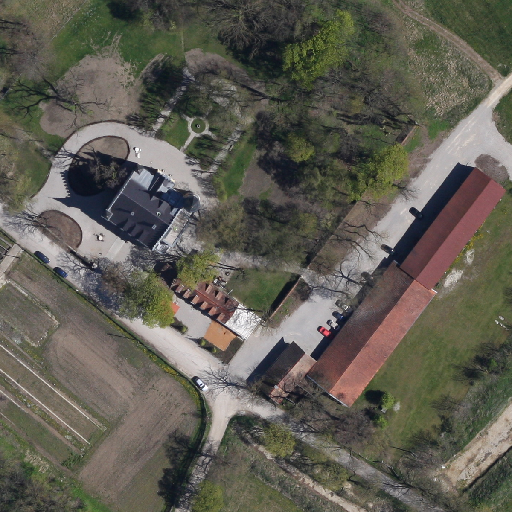
Referring expression: car in the parking area